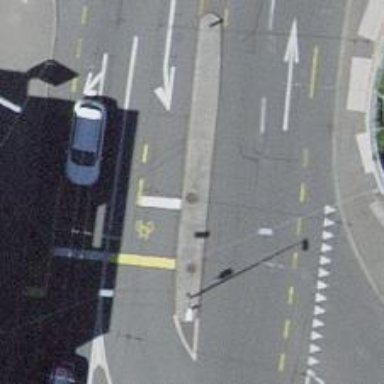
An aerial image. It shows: Primary highway with asphalt surface. There are sidewalks on both sides and dedicated lane for cyclists. Trolley wires are installed along the route.